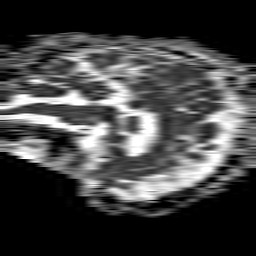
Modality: ADC
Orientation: sagittal
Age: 73
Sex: female
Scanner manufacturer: philips
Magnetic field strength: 1.5 T
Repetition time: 4.6 s
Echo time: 0.09059 s